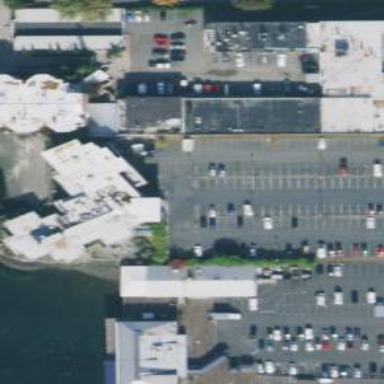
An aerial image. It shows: Paved parking area.